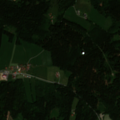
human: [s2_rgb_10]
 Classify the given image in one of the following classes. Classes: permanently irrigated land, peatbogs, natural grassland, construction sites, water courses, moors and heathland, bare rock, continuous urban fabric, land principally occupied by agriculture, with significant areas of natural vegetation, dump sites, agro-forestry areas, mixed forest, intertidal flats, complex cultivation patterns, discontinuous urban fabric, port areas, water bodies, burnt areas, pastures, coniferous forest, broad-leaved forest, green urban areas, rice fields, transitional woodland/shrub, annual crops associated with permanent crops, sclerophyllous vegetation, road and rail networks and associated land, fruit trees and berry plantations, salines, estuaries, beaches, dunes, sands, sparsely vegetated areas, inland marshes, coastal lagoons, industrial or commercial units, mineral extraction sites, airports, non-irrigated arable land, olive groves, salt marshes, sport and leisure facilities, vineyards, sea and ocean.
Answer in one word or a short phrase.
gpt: pastures, complex cultivation patterns, coniferous forest